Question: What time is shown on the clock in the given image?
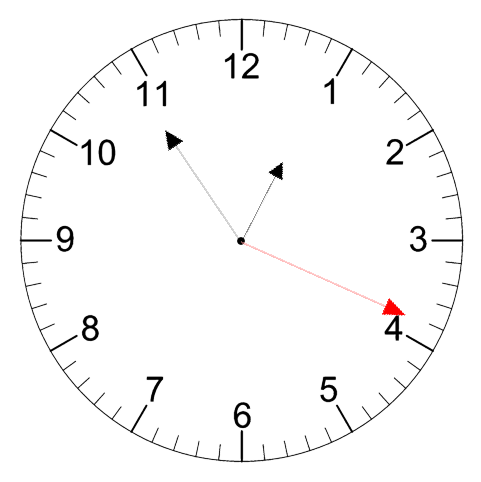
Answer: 12:54:19